Question: I have a block of code that's almost as barebones as it gets, but for some reason, it just refuses to run:
'''
<?php
require_once "unirest/src/Unirest.php";
$photo_url = "http://api.animetrics.com/img/test/sc.jpg";
// These code snippets use an open-source library.
$response = Unirest::post("<--URL-->",
array(
"X-Mashape-Key" => "<--API Key-->",
"Content-Type" => "application/x-www-form-urlencoded",
"Accept" => "application/json"
),
array(
"selector" => "FACE, EYES, FULL",
"url" => "http://api.animetrics.com/img/test/sc.jpg"
)
);
echo $response;
?>
'''
This code block was taken directly from the mashape website, and I simply downloaded the Unirest files. I'm also sure that my path is correct.

I investigated a bit and tried adding a static class function into the Unirest file to print something out, and unsurprisingly, it didn't work.
Here's the code chunk I added:
'''
<?php
namespace Unirest;
echo "in file";
$file = new File();
$file->printa("abc");
class File
{
public static function printa($a) {
echo $a;
}
....
'''
Within the same file, '$file->printa("abc");' worked perfectly, but when called from a different file, 'File::printa("abc");' or 'Unirest::printa("abc");' or 'File\Unirest::printa("abc");' just refuse to run.
I'm not sure but am I misunderstanding something about namespaces? I would have thought that 'Unirest::printa("abc");' is the correct way to access a static class function?
I'd appreciate any advice regarding this, thanks.
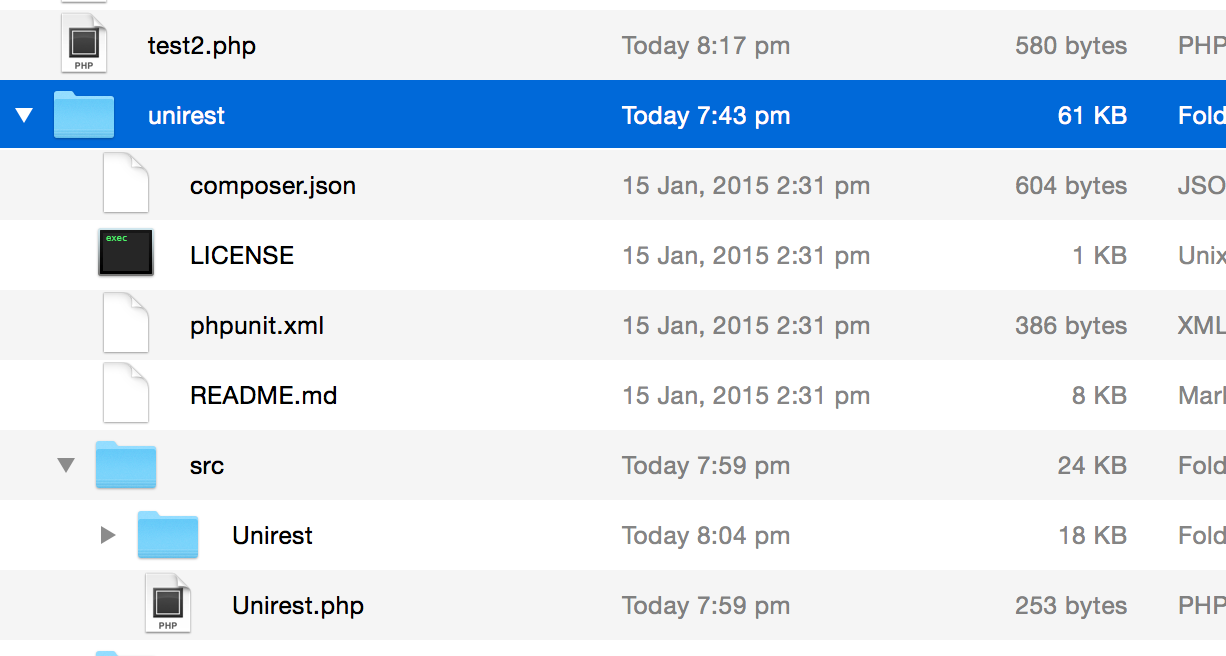
Answer: Since the release of Unirest 2.0, the method & class signature has changed. unfortunately the Mashape sample snippets are yet to be updated.
Instead of calling 'Unirest::post' you should be calling 'Unirest\Request::post', please refer to the unirest <URL> for more details.
We'll be updating the Mashape samples soon to reflect this change.